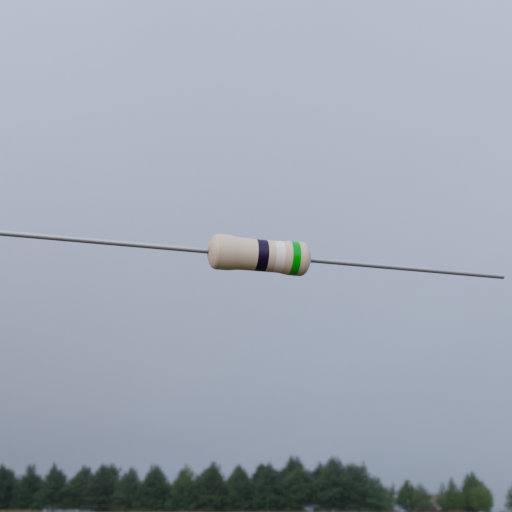
Resistor colour bands (in order): black, white, green